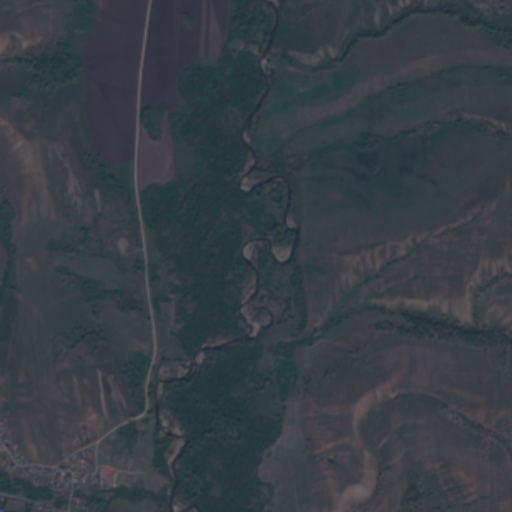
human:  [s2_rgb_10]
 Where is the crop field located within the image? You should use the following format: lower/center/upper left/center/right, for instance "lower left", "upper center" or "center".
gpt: The crop field is located in the lower left of the image.
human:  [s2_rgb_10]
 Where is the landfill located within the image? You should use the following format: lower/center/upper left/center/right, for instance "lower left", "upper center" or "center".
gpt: The landfill is located in the lower left of the image.
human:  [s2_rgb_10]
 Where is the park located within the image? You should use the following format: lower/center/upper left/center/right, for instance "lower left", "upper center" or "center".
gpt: The park is located in the lower left of the image.
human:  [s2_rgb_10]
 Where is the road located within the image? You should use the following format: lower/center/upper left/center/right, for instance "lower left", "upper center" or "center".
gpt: There is no road in the image.